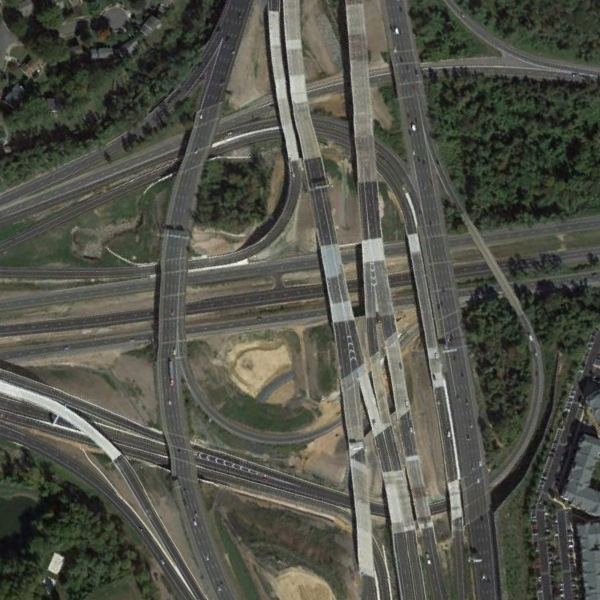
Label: Viaduct